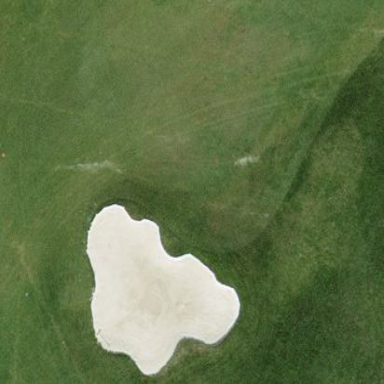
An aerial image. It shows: Sandy area is golf bunker.